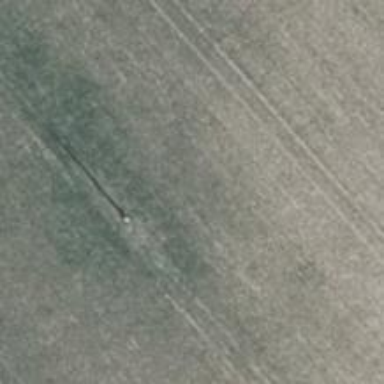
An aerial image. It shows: Power pole.